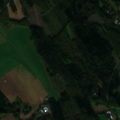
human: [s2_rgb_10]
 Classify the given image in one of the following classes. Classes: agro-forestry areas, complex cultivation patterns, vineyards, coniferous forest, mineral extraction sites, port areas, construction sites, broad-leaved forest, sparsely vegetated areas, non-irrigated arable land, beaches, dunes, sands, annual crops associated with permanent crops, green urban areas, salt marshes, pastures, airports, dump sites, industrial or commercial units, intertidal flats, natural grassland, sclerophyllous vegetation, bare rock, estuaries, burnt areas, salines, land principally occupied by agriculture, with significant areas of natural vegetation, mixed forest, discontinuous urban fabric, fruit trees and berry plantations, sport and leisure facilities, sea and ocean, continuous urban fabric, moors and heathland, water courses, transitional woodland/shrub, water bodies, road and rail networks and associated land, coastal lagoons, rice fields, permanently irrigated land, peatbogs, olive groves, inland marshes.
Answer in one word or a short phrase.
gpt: non-irrigated arable land, land principally occupied by agriculture, with significant areas of natural vegetation, mixed forest